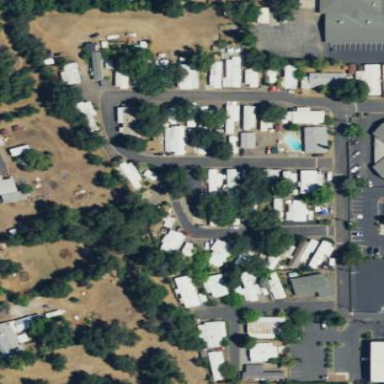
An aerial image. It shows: Residential area designated as trailer park.